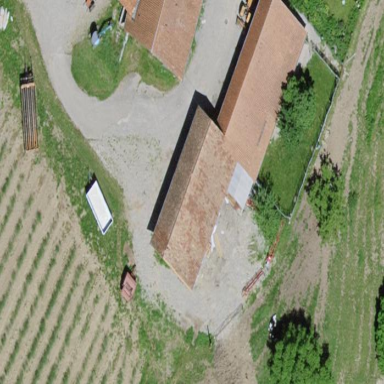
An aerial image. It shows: Rural barn.